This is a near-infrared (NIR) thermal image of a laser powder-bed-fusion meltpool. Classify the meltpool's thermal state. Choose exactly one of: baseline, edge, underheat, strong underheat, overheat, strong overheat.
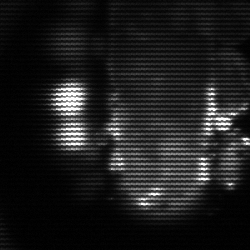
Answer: strong underheat